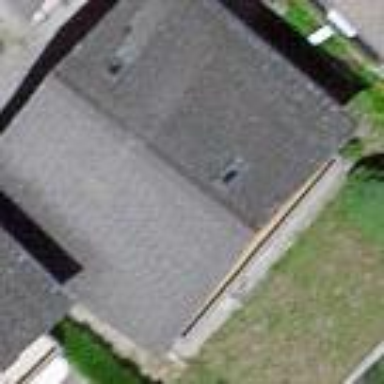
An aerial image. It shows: Simple and straightforward house.